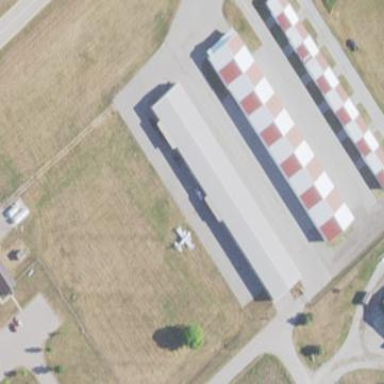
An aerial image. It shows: Hangar building located at airport.